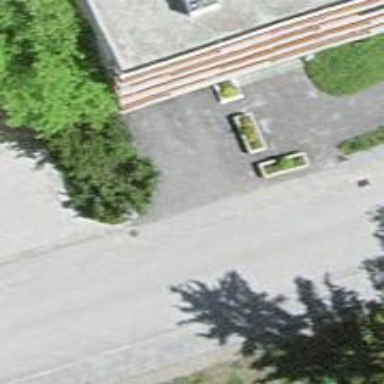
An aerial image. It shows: Bus stop along the road.